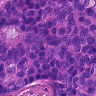
Metastatic tissue present: yes